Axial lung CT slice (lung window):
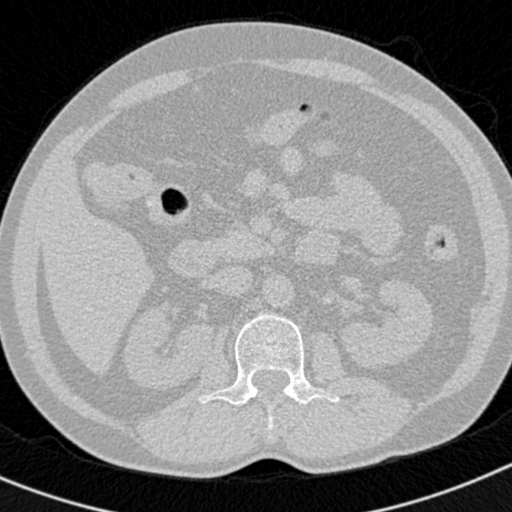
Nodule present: no